Field crop: maize
Growth stage: 2
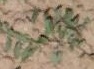
Species: convolvulus